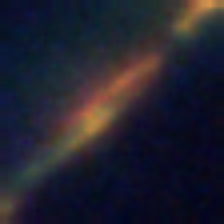
Taxon: Pennate
Group: Diatoms